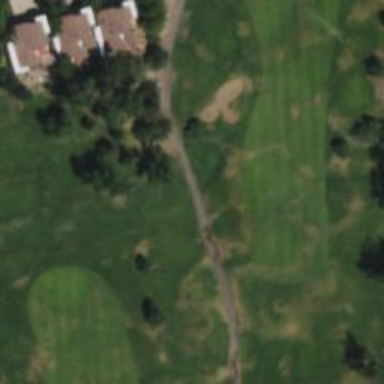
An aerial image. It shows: Service road designated as golf cart path.